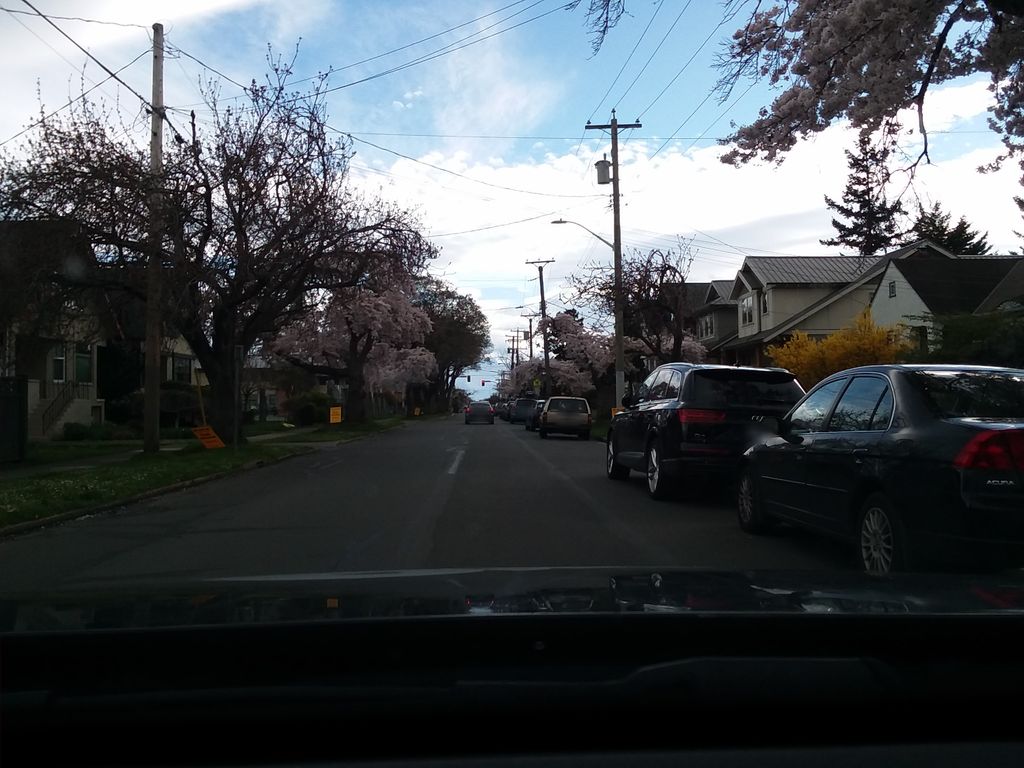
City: victoria